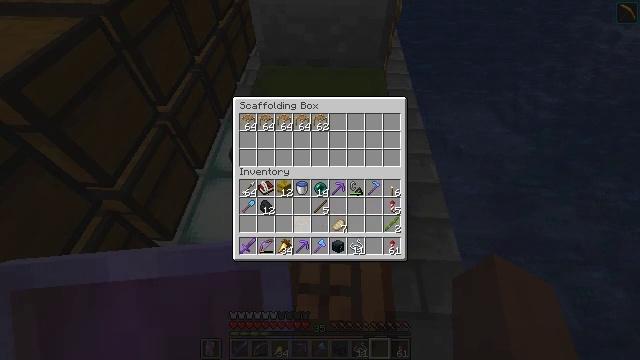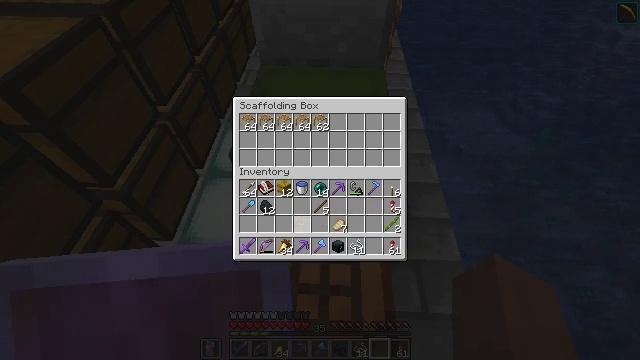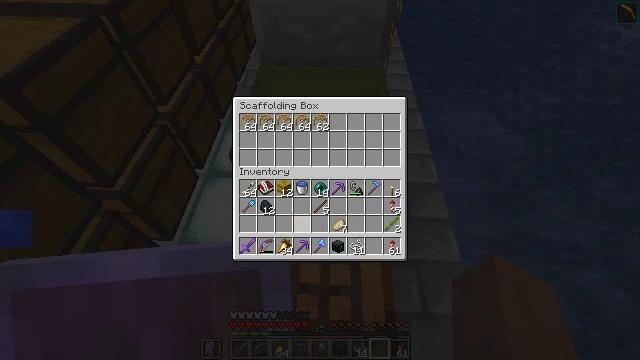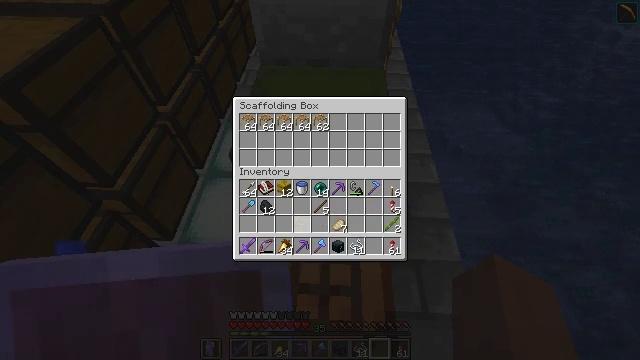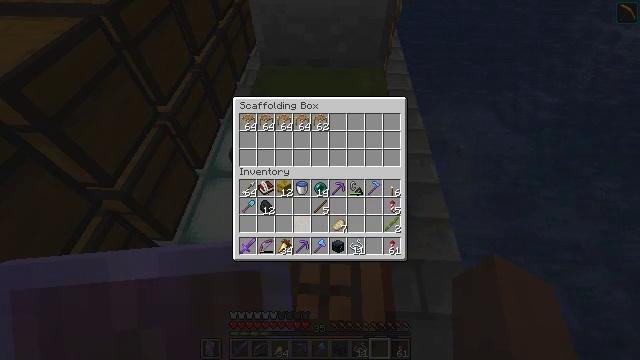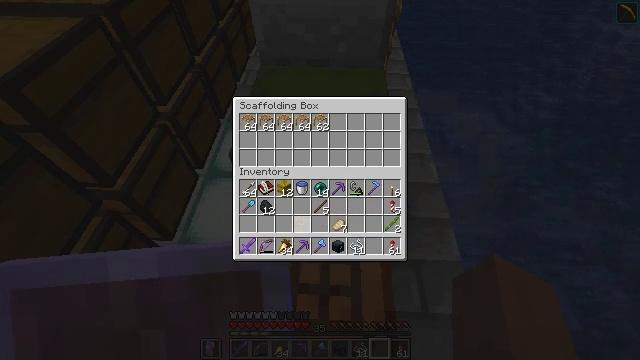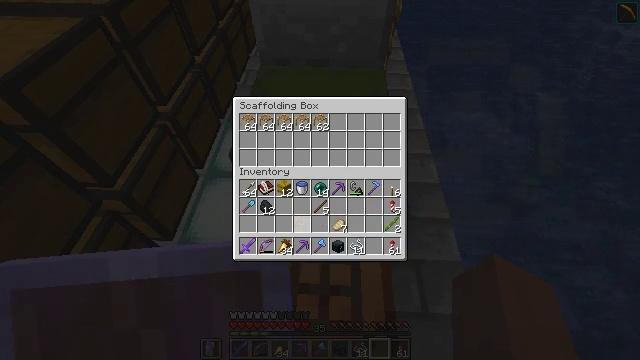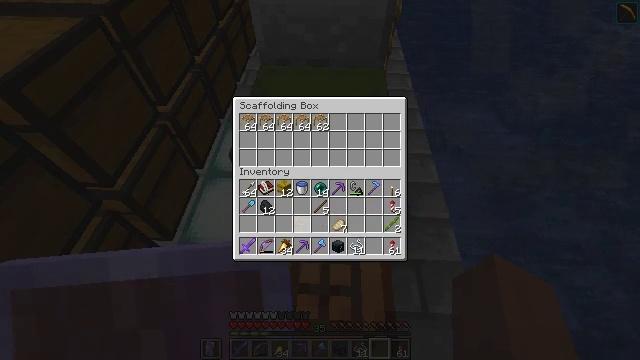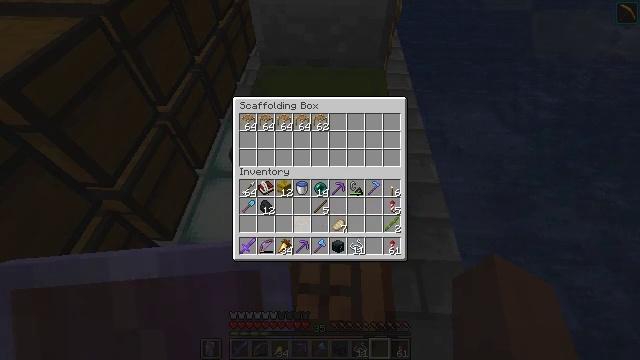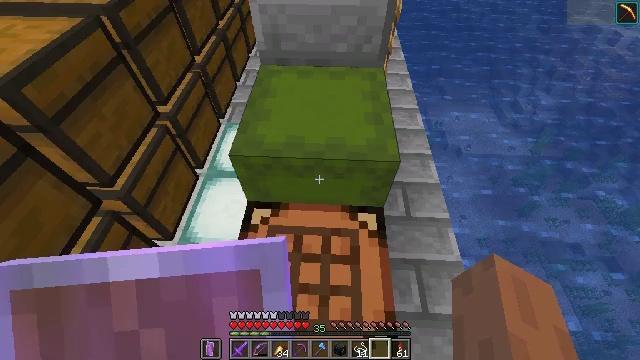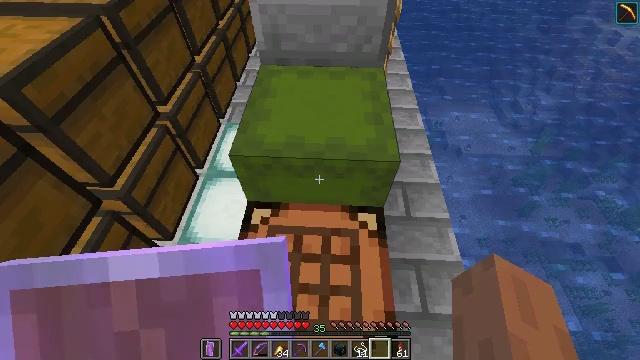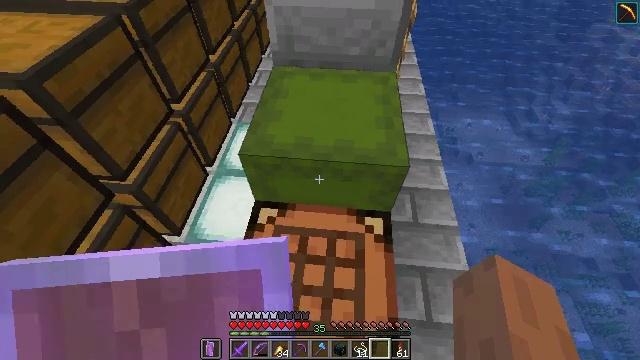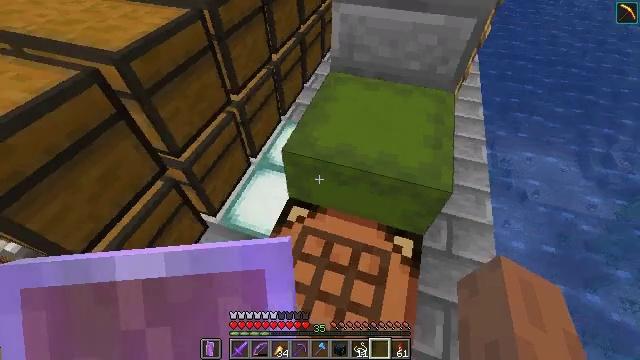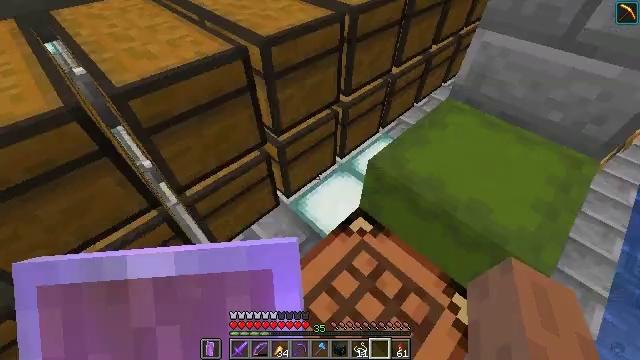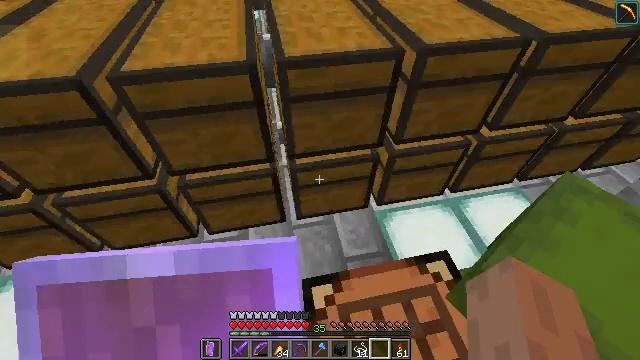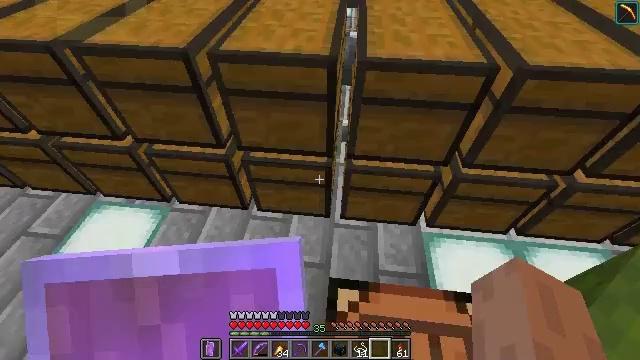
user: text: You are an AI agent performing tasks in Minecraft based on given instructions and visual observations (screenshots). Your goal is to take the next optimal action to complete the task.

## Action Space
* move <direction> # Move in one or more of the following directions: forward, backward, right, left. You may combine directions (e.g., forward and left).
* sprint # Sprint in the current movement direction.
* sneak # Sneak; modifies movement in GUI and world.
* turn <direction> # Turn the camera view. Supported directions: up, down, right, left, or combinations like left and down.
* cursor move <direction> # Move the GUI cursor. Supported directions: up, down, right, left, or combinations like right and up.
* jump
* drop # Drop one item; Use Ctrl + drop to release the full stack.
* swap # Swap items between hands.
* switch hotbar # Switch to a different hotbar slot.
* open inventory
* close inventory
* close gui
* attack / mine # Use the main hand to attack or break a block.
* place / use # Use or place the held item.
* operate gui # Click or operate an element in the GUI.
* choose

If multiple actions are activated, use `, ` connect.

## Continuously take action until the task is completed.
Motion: motion action
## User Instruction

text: Use bamboo and string to craft scaffolding at a crafting table.
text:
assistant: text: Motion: sneak
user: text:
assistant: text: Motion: sneak
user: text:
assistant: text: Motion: sneak
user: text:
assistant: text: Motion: no_op
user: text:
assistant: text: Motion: no_op
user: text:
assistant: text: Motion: no_op
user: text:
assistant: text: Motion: no_op
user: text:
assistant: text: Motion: no_op
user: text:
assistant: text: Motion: no_op
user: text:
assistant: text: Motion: no_op
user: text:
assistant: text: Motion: turn left
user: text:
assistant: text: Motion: turn left and up
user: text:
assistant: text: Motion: turn left and up
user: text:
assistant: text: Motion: turn left
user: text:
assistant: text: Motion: turn left
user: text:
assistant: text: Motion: turn left
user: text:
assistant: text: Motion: no_op
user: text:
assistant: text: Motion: turn left
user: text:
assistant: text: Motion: turn left and up
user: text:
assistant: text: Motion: turn left and up
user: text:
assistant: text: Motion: no_op
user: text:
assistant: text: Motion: no_op
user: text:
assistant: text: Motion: no_op
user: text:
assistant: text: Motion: turn right and down
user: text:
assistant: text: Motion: no_op
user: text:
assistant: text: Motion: no_op
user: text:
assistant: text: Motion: use / place
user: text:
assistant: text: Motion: use / place
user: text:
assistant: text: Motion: use / place
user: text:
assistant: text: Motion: no_op